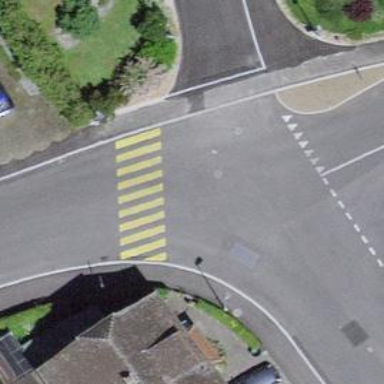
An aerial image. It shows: Uncontrolled zebra crossing with notable zebra markings.